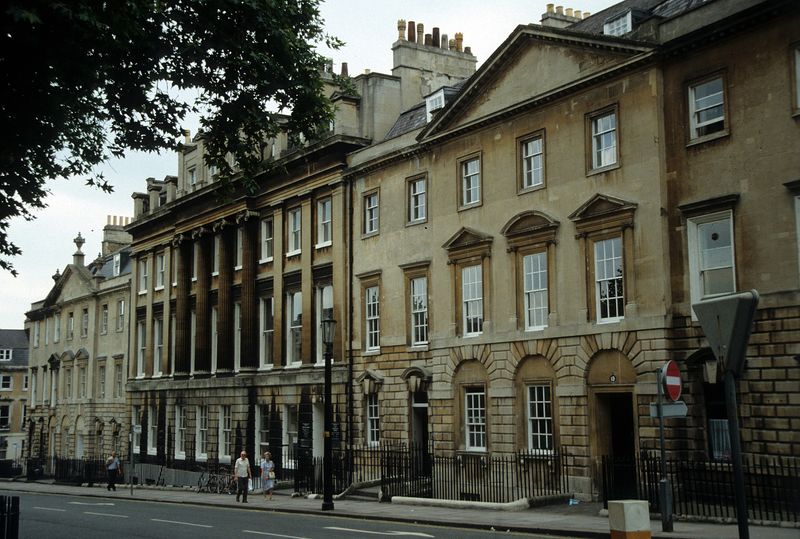
Titel: Westseite, Gesamtansicht
Künstler: John d.Ä. Wood
Standort: Bath
Institution: Queens Square
Schlagwörter: baum, himmel, wolken, bäume, dreieck, menschen, stadt, fenster, frankreich, grau, hell, lampe, laterne, paris, strasse, säulen, tür, dach, gebäude, haus, zaun, architektur, stein, steine, bild, häuser, gitter, klassizismus, personen, england, kamin, kamine, schornstein, bogen, fassade, fassaden, italien, passanten, türen, wohnhäuser, dächer, giebel, schornsteine, farbe, zäune, fußgänger, pilaster, rundbogen, querformat, foto, fotografie, grossstadt, photographie, schlote, stadtansicht, bögen, eingang, eingänge, schild, bürgersteig, fensterrahmen, asphalt, gehweg, schilder, topografie, kapitelle, neu, photo, dreiecksgiebel, portal, rustika, fensterreihen, quader, sandstein, spitzbogen, mauern, ionisch, etagen, london, stockwerke, bau, fesnter, photografie, schottland, aufriss, tympanon, häuserzeile, ädikula, traufe, segmentgiebel, kolossal, fensterachse, bossenwerk, bosse, dorische säulen, keilstein, dokumentation, straßenbeleuchtung, altstadt, verkehrsschild, risalt, dacher, menshc, profanbauten, irland, werkstein, tympana, edinburgh, großbritannien, keilsteinrahmung, staddt, souterrain, straßenschild, einbahnstraße, richtungspfeile, plattenrustika, gesteigt, stoppschild, vorblendung, 3 personen, baum im vordergrund, strassenansich, gebäude gesperrtschild, leere strasse, ales ehepaar, stadtstraße, alte fassade, mansarce, historische straße, französische häuserreihe mit kaminen